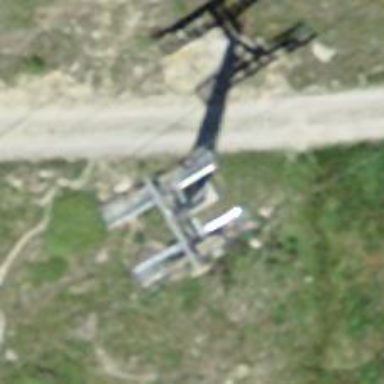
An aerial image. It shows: Pylon used for aerialway.